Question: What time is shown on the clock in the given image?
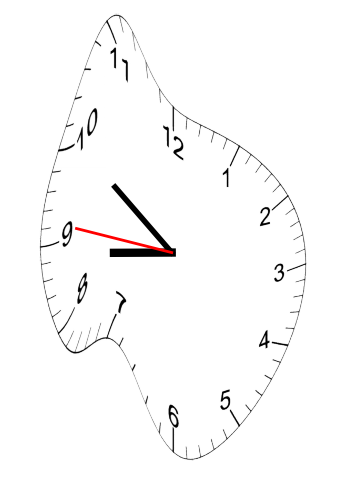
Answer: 08:50:46